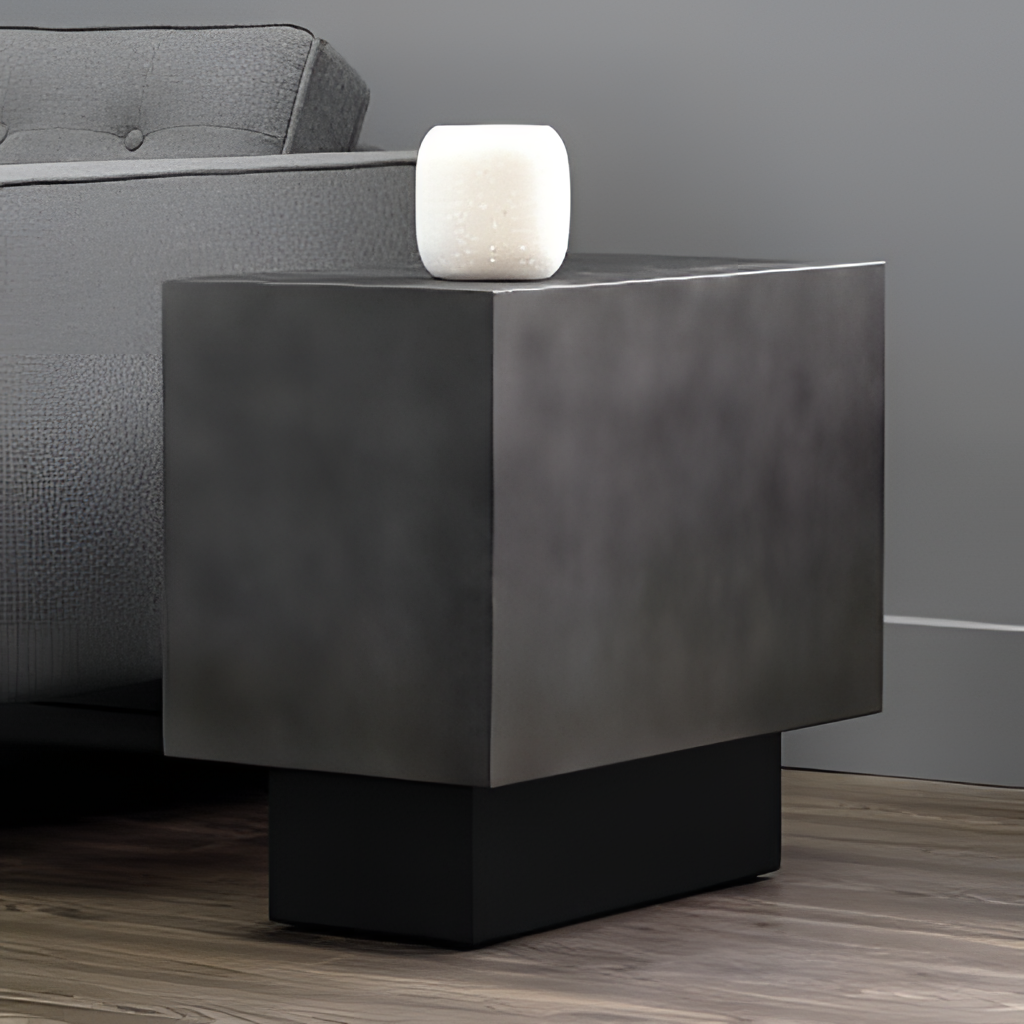
metal side table, living room, contemporary, paint wallpaper, with solid pattern, brown wood flooring, with plank pattern